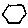
Label: hexagon